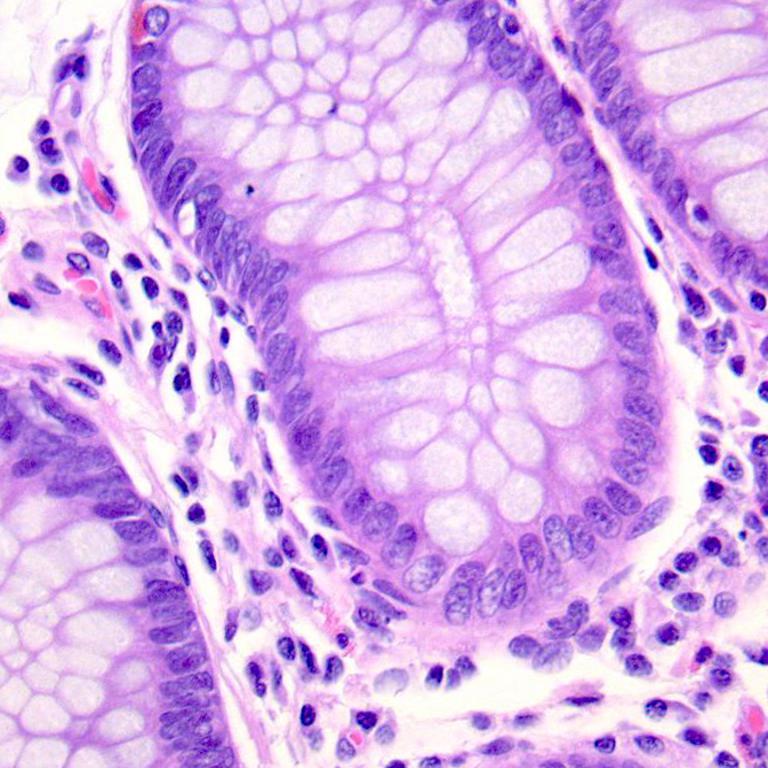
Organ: colon
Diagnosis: benign